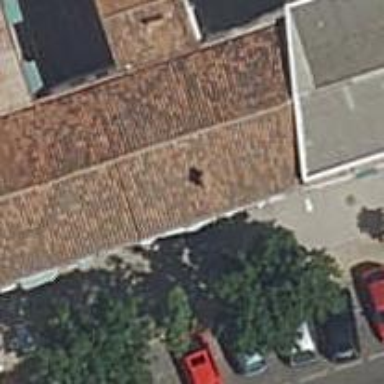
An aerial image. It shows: Cafe.